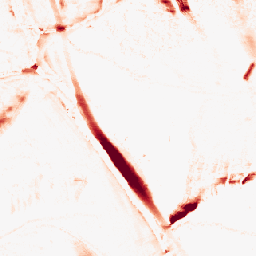
Category: morphological
Decomposition family: morphological_ellipse
Decomposition parameters: operation: opening
width: 10
height: 30
Upsampling method: area
Upsampling parameters: scale: 8
Upsampling scale: 8